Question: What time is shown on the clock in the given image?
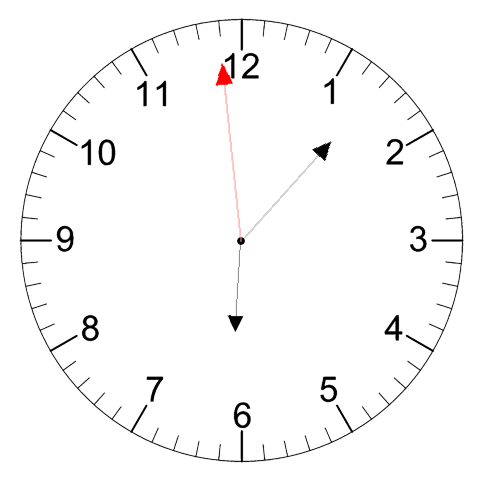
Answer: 06:06:59